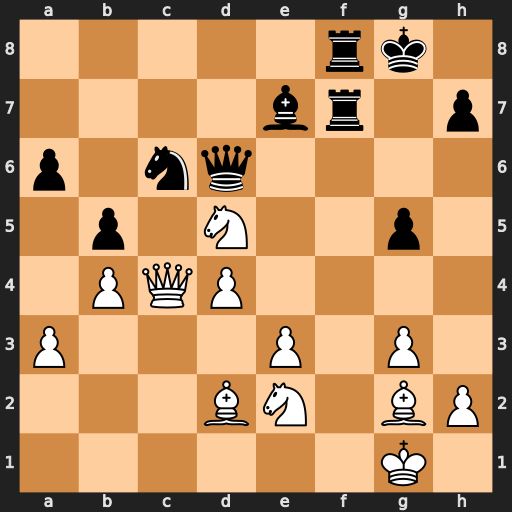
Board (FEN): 5rk1/4br1p/p1nq4/1p1N2p1/1PQP4/P3P1P1/3BN1BP/6K1
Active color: w
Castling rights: -
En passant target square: -
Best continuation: Qxc6 Qxc6 Nxe7+ Rxe7 Bxc6